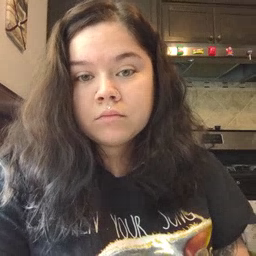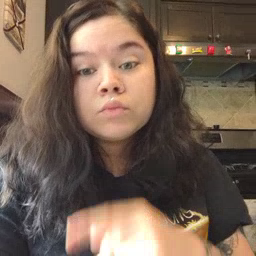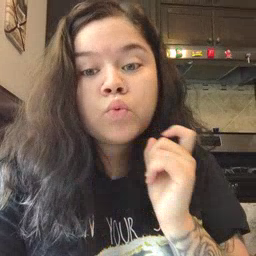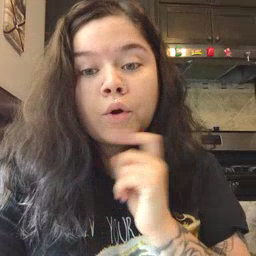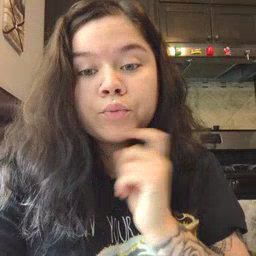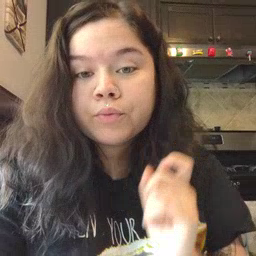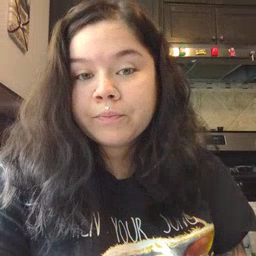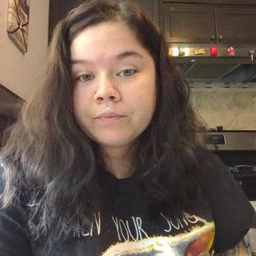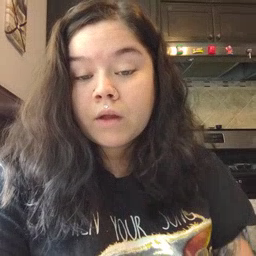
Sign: dryer